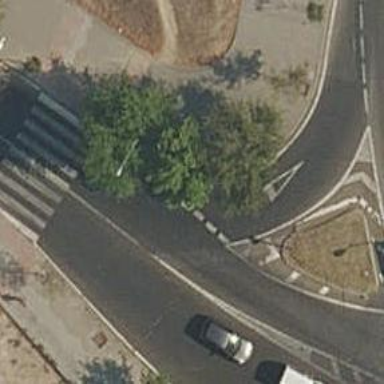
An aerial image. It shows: Road with "give way" sign.